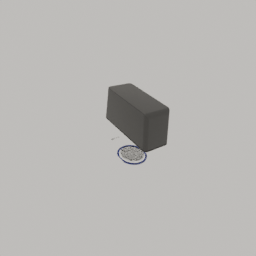
Label: electronics